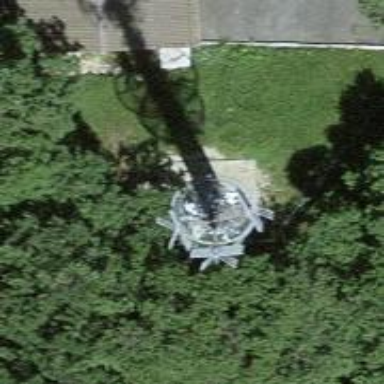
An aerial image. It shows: Communication tower.